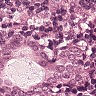
Metastatic tissue present: yes